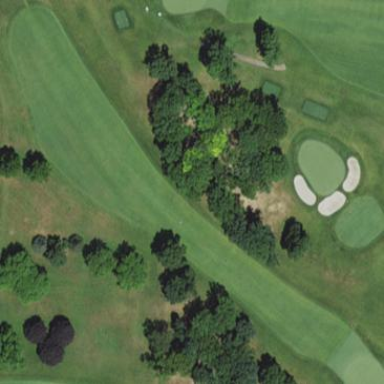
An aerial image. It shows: Golf fairway surrounded by grass.